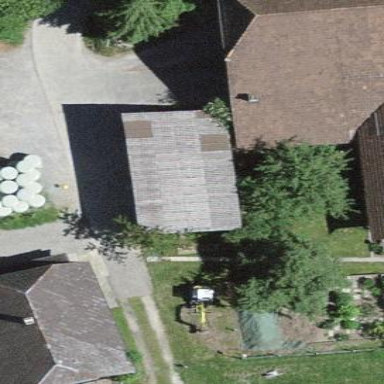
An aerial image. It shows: Barn.